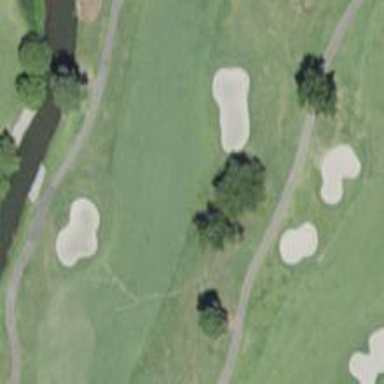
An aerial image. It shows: View of golf hole.